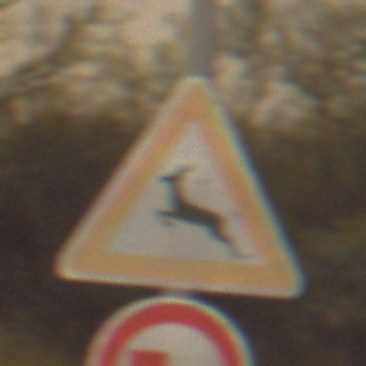
Verkehrszeichen: WildwechselRechts
Zusatzzeichen unten: UeberholverbotKraftfahrzeuge
Umgebung: Outdoor, Nature
Tageszeit: Night
Wetter: Clear
Licht: Natural
Jahreszeit: NotSpecified
Kontrast: LowContrast